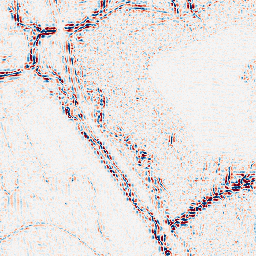
Category: wavelet
Decomposition family: wavelet_biorthogonal
Decomposition parameters: wavelet: bior4.4
level: 2
Upsampling method: quintic
Upsampling parameters: scale: 2
Upsampling scale: 2